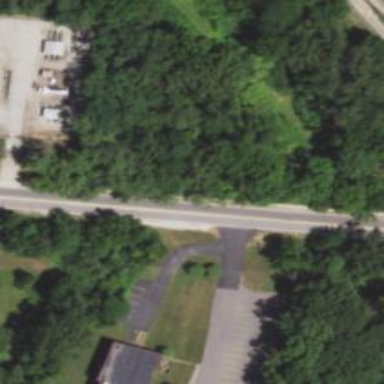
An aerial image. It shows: Secondary road with asphalt surface. There is sidewalk on the left side.